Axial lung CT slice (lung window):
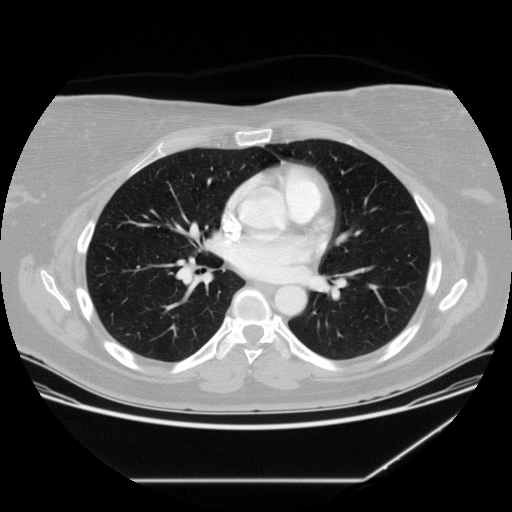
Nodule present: no